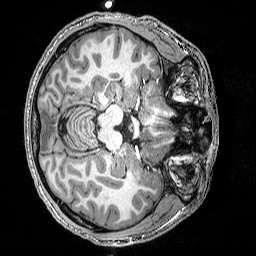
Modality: T1w
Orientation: axial
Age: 21
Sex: male